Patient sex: M
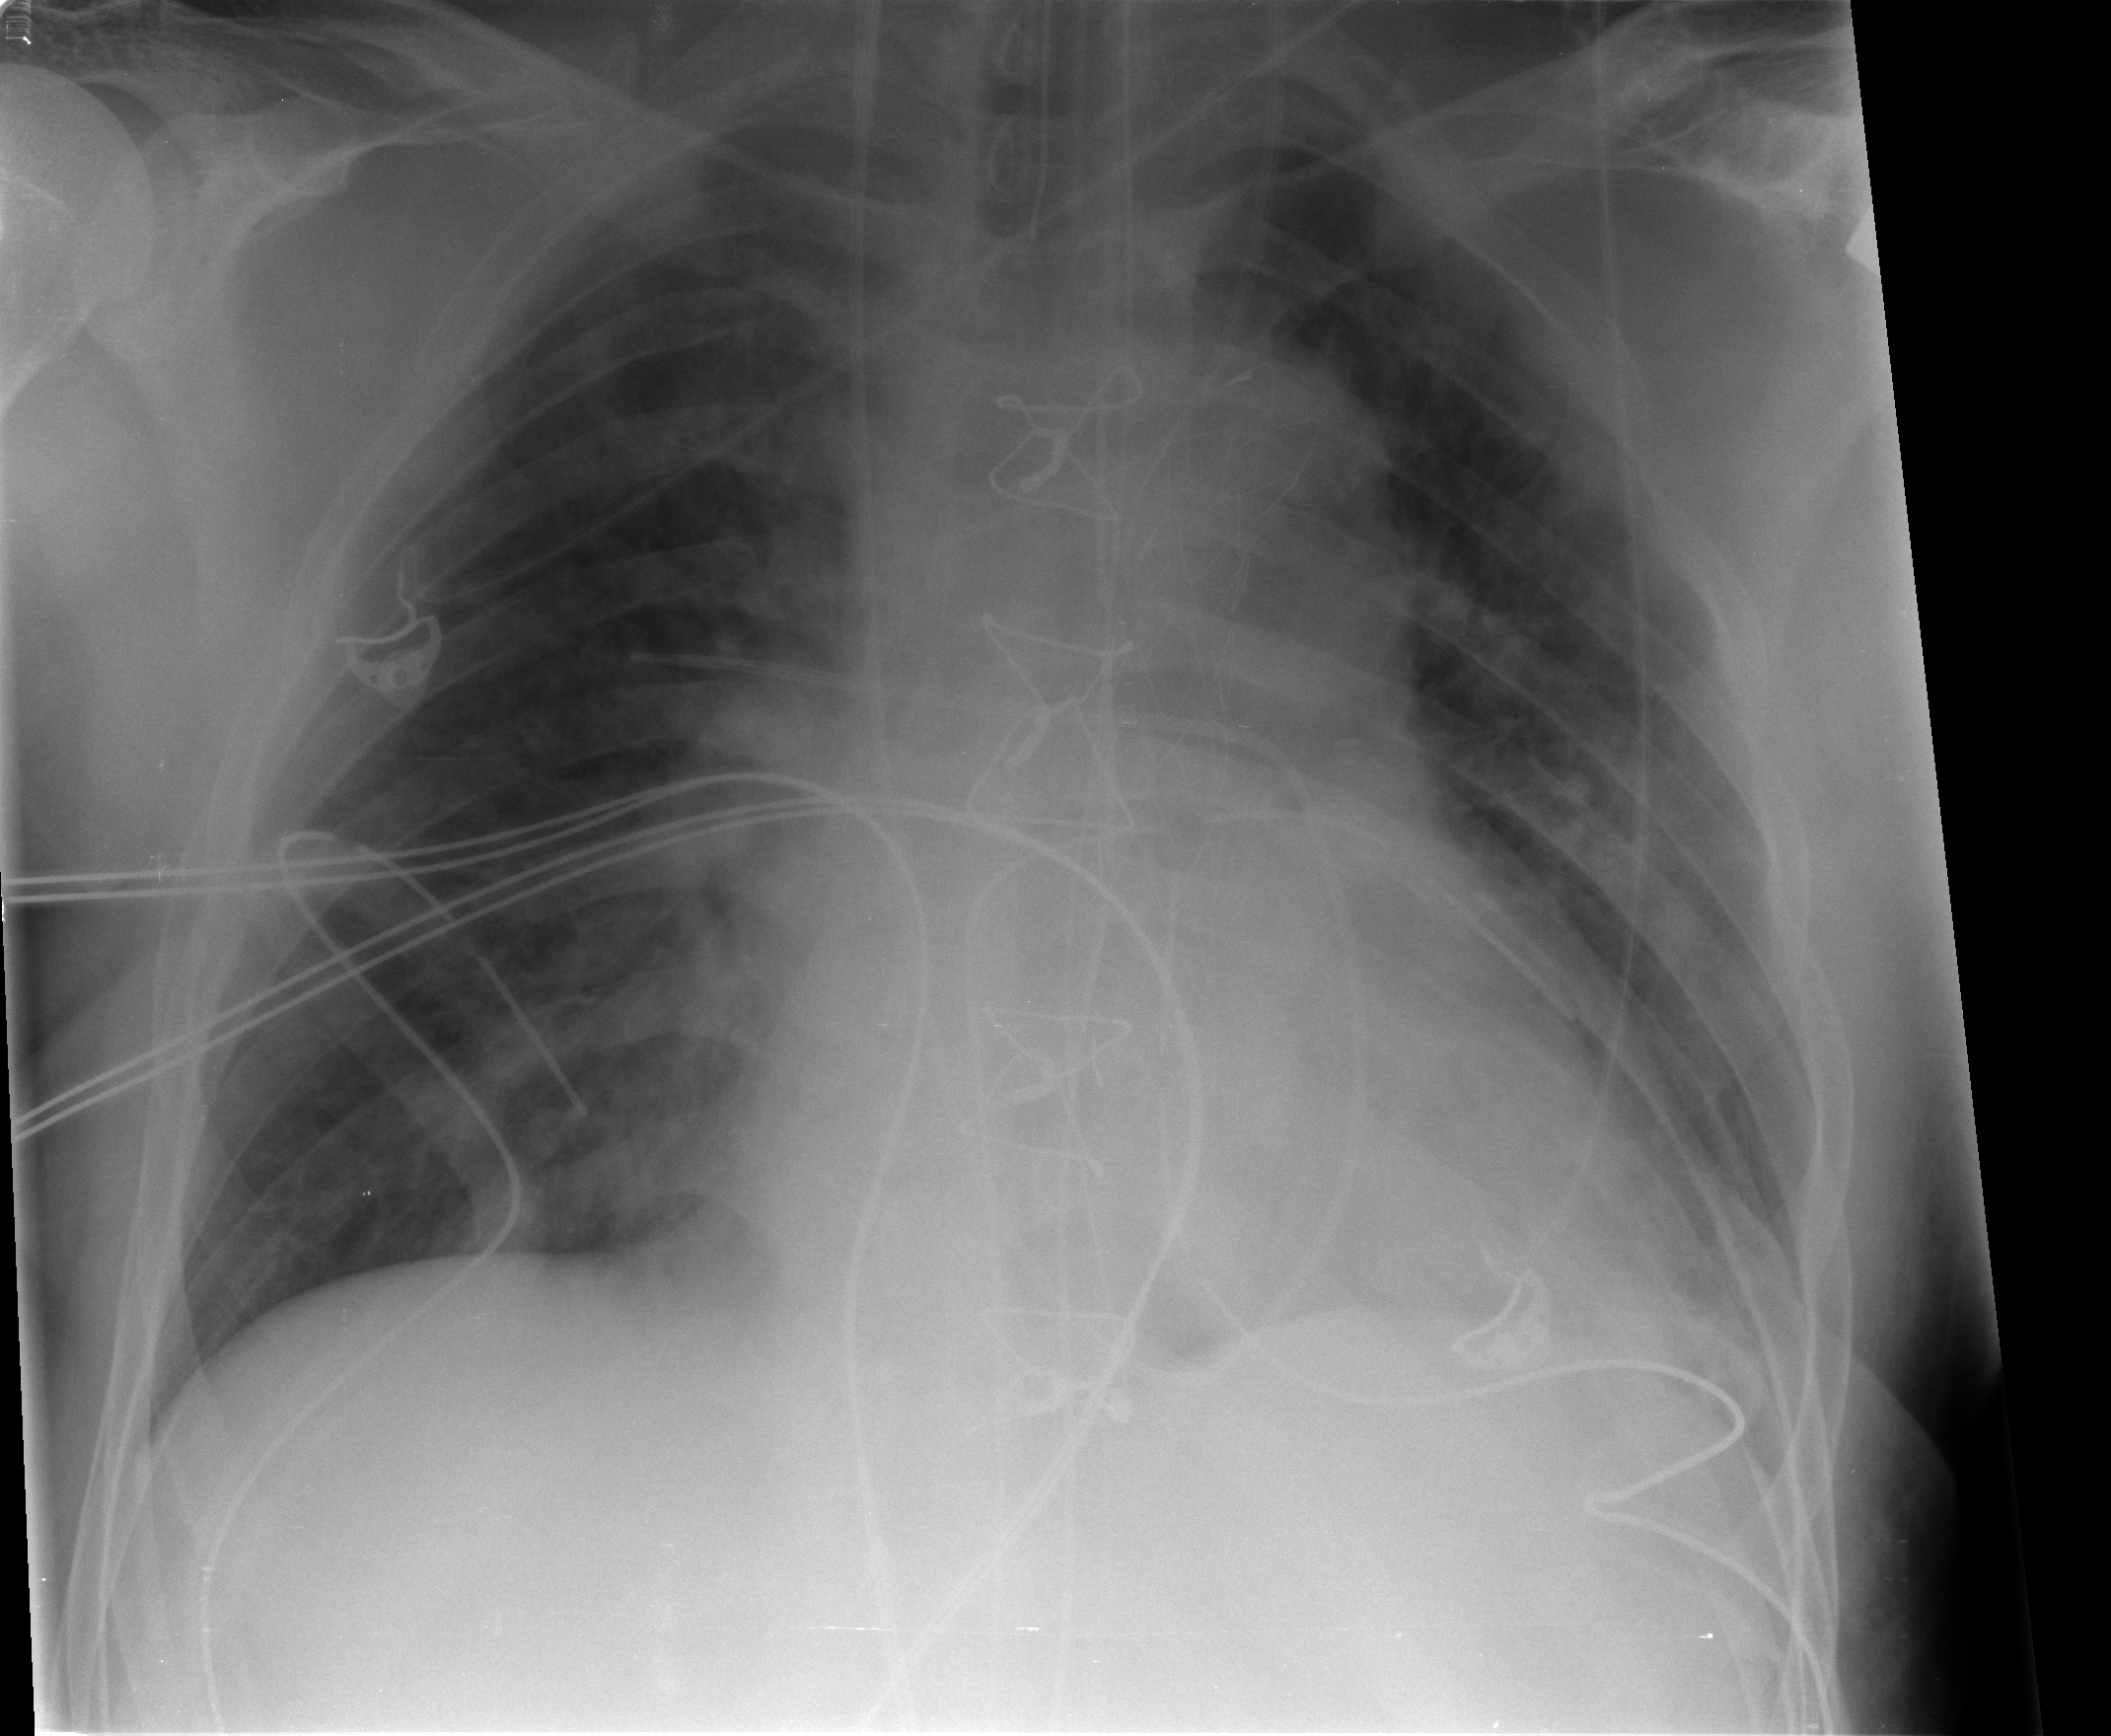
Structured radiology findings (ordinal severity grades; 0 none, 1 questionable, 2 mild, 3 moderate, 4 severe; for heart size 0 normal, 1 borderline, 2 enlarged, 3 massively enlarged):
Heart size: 0
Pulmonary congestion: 3
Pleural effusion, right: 0
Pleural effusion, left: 0
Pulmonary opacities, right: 1
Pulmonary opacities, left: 1
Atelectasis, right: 2
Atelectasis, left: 2